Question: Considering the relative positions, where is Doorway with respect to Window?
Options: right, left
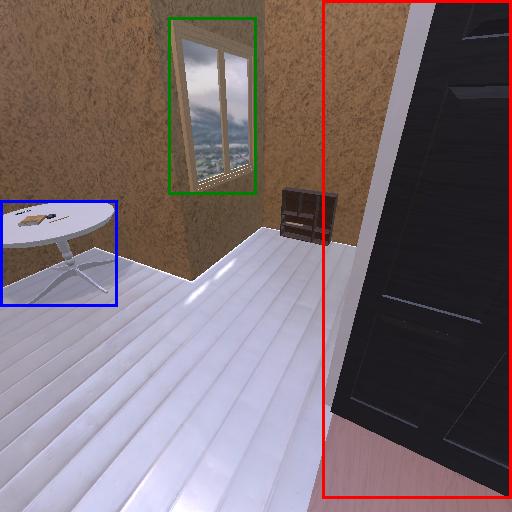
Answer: right